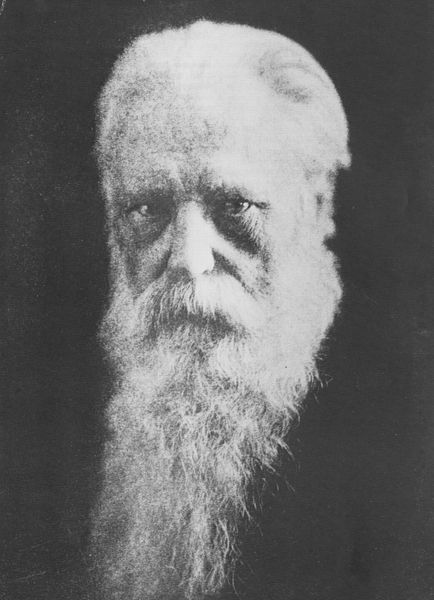
Titel: Portrait
Künstler: Ferdinand Frey
Institution: (Privatsammlung)
Schlagwörter: dunkel, kopf, mann, weiß, frisur, grau, haar, hell, hintergrund, mund, nase, ohr, schwarz, stirn, blick, alt, bart, augen, falten, gesicht, mensch, vollbart, bildnis, herr, portrait, porträt, haare, frontal, kontrast, wangen, schnäuzer, ernst, brauen, büste, finster, pupillen, rodin, foto, fotografie, photographie, alter, greis, schwarzweiß, photo, runzeln, gelehrter, russe, fotographie, aufnahme, weise, rauschebart, atelieraufnahme, tolstoi, weißhaarig